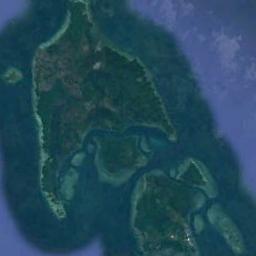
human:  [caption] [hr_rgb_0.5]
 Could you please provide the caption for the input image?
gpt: A group of green islands are connected into one piece, Dividing the blue water into two parts  There are mountains on the island and the plants are flourishing .

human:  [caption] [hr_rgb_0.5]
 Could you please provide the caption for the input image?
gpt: There are many trees on the island .

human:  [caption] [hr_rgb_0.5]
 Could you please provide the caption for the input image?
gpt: There are many trees on the island .

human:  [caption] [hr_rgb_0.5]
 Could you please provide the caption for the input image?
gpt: The archipelago with a large reef is surrounded by light blue waters .

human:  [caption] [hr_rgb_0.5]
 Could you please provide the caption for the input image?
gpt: There are green islands surrounded by green water .